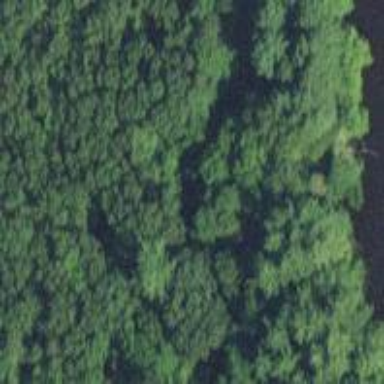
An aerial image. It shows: Woodland consisting mainly of needle-leaved trees.